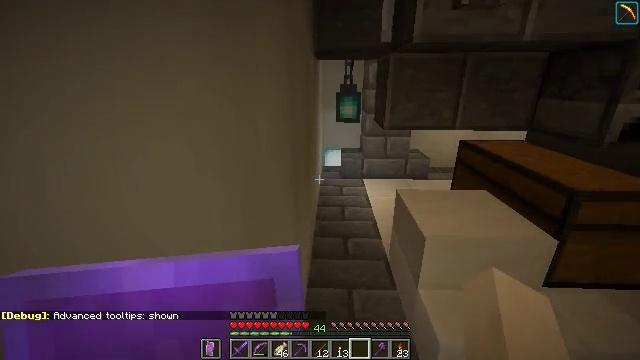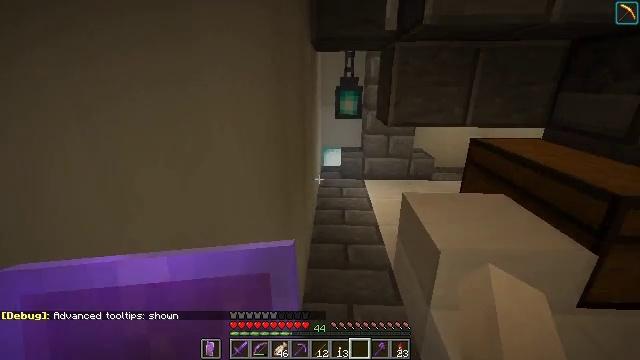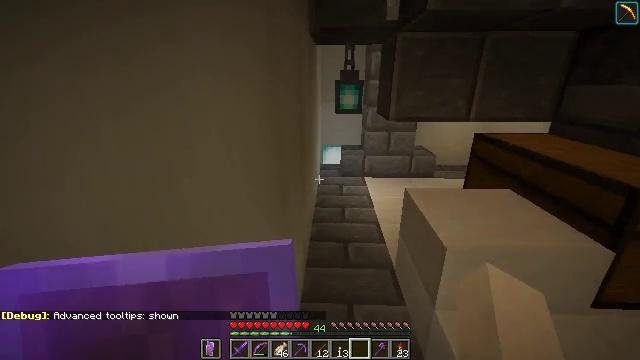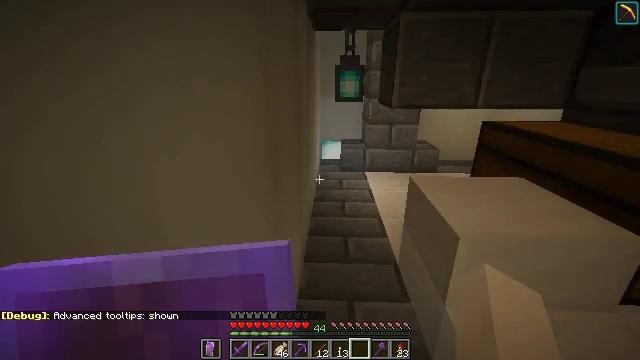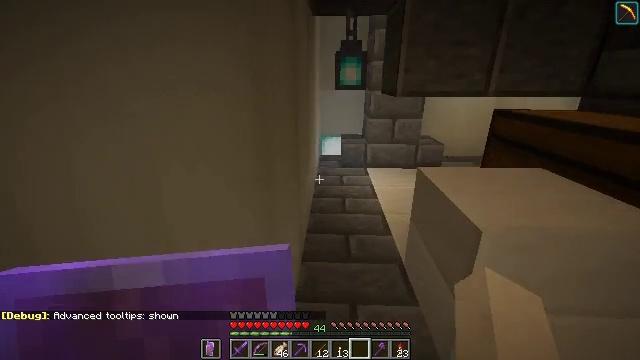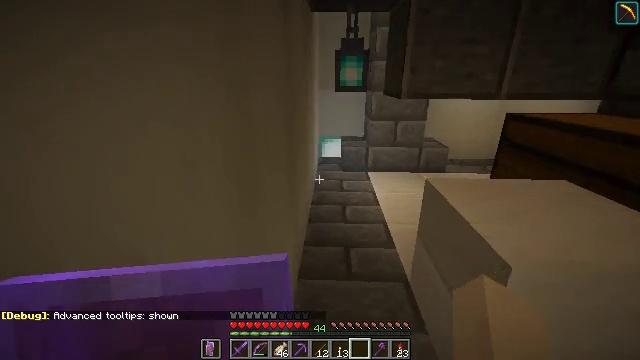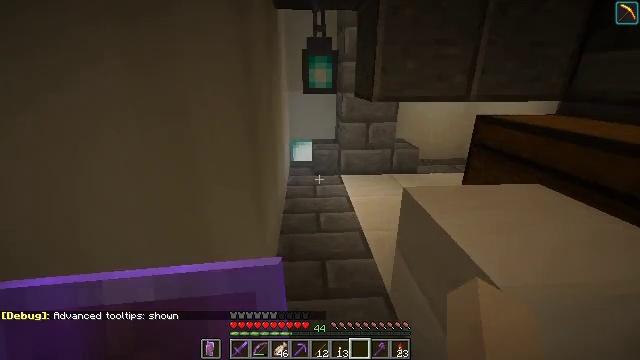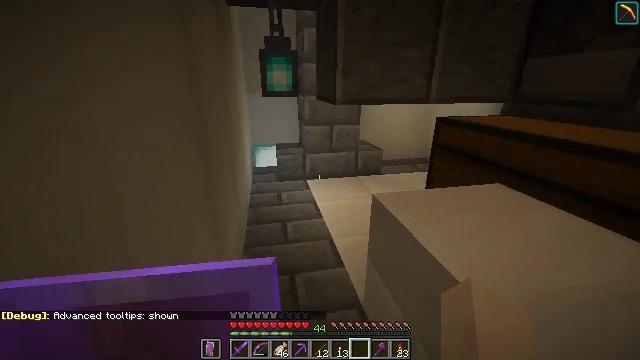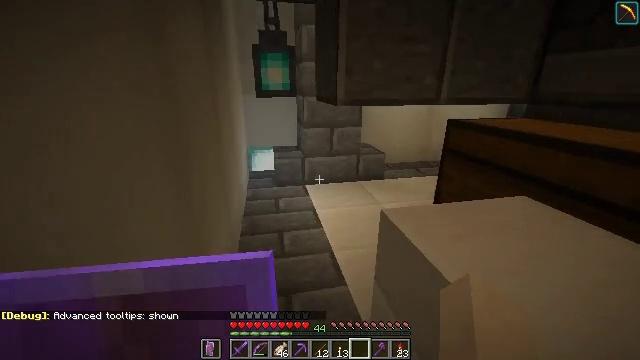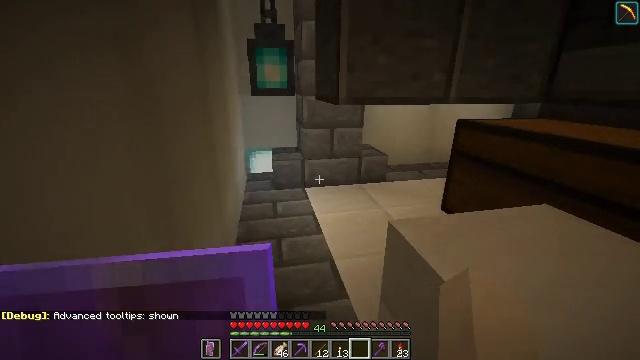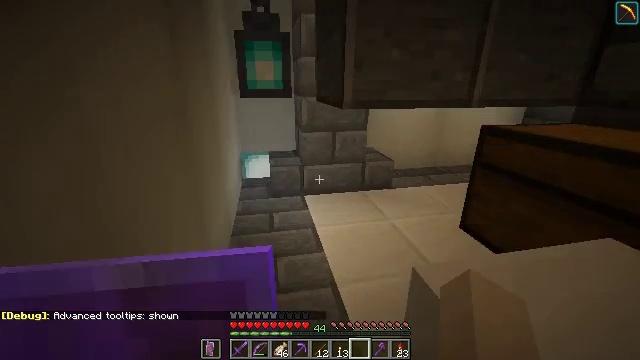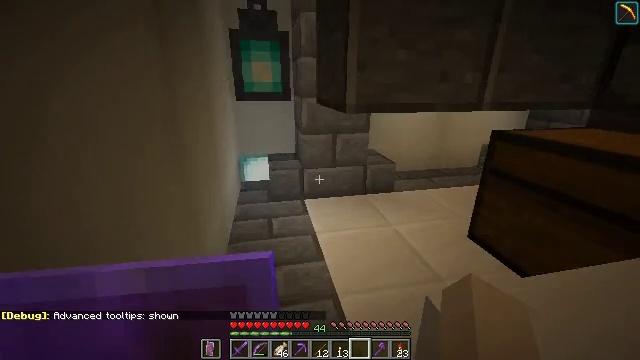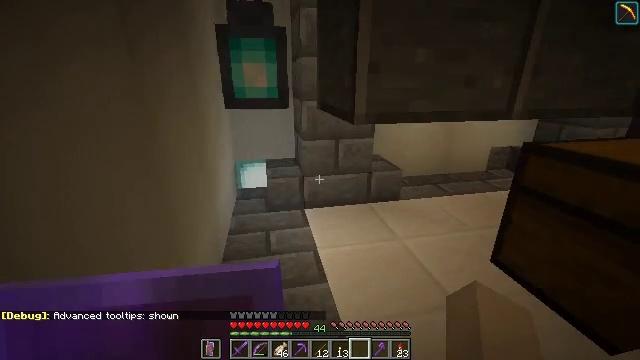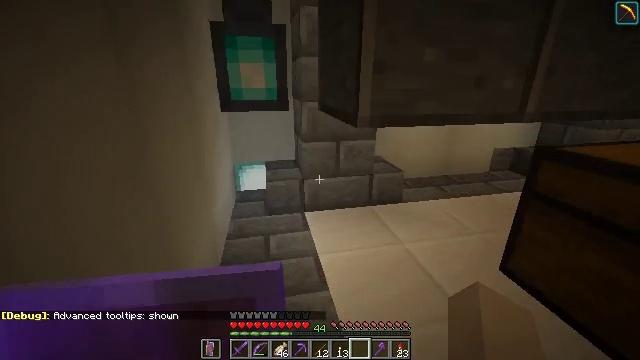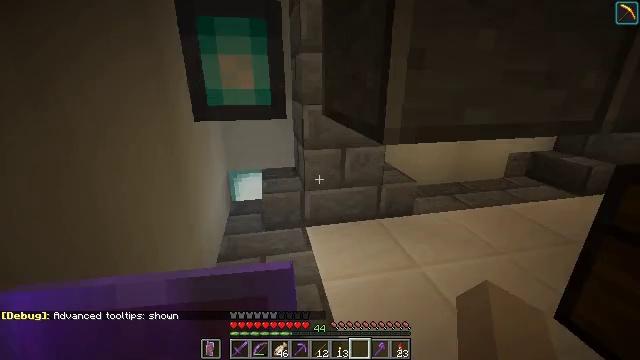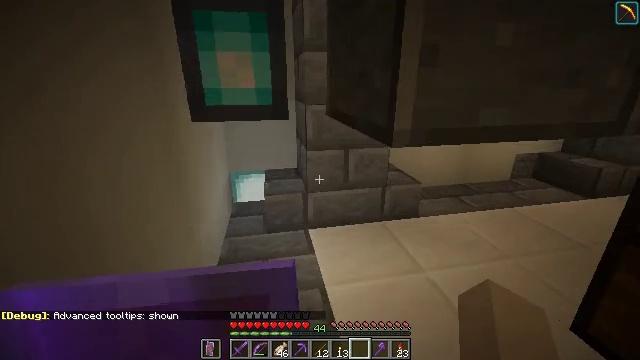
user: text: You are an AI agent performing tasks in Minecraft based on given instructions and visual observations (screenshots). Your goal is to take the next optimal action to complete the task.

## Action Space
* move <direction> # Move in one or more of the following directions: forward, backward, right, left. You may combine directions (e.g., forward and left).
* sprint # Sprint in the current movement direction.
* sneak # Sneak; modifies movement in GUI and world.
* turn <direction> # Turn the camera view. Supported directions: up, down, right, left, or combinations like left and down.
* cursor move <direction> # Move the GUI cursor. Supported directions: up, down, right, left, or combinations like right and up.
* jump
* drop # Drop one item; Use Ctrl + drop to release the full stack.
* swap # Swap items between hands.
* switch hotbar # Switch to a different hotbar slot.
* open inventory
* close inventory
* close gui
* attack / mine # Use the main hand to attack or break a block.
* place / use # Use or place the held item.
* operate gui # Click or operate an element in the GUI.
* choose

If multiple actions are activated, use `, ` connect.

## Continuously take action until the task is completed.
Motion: motion action
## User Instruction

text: mine block soul lantern
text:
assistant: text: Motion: move forward
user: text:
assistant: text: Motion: move forward
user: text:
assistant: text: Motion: move forward
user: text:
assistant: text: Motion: move forward
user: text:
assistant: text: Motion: move forward
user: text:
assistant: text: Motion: move forward, turn right
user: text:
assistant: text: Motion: move forward, turn right
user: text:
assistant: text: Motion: move forward
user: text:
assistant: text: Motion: move forward
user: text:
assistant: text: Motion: move forward
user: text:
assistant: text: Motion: move forward
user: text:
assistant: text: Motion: move forward
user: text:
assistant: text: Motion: move forward
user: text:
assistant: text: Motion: move forward
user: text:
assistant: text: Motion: move forward
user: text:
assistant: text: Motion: move forward
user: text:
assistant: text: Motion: move forward
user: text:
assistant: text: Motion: sneak
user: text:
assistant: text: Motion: sneak
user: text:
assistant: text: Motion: sneak
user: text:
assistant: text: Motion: sneak
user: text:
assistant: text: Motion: sneak
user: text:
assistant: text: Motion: sneak
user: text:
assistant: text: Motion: move forward, sneak
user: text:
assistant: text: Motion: move forward, sneak
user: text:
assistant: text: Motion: move forward, sneak
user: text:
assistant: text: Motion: move forward, sneak
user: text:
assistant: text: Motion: move forward, sneak
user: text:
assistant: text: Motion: move forward, sneak
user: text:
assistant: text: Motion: move forward, sneak